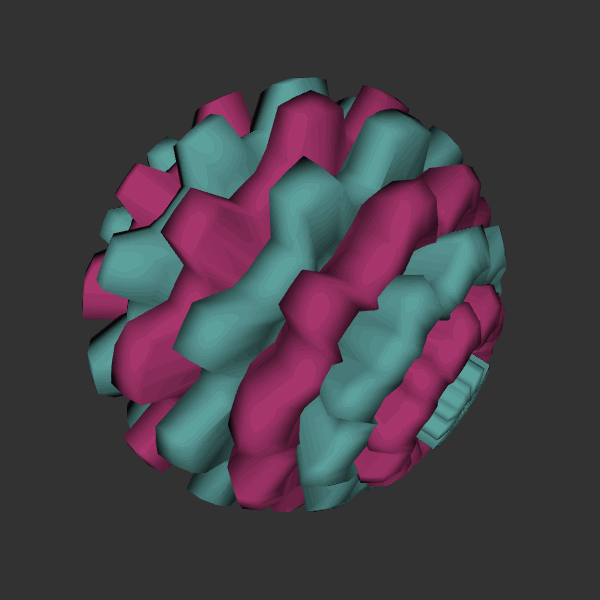
Background: dark